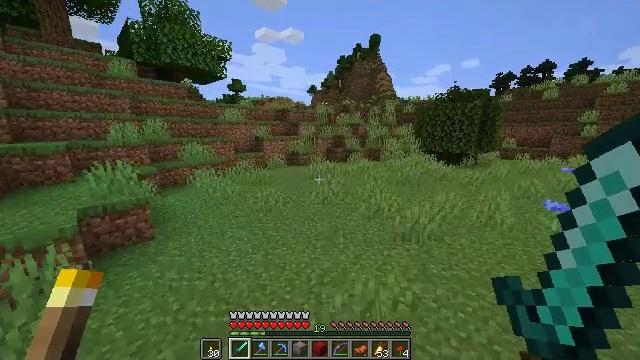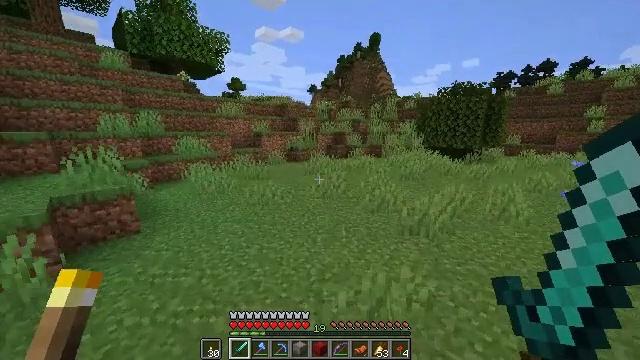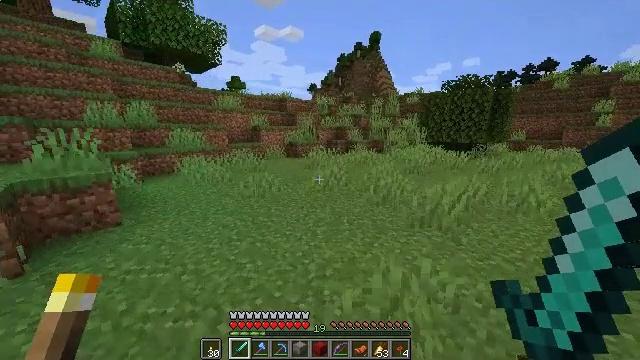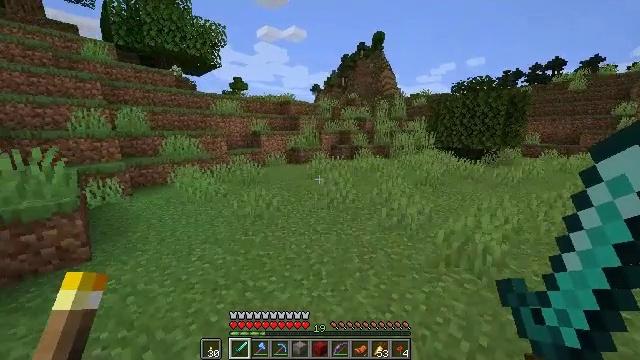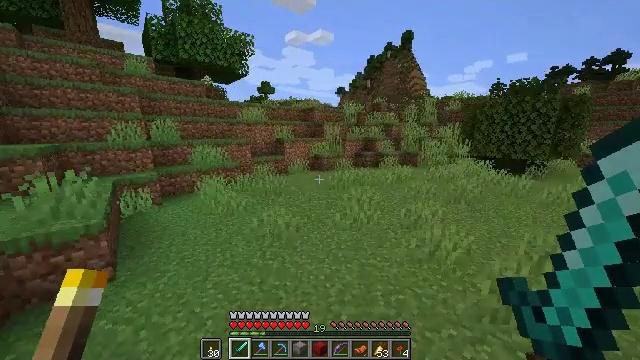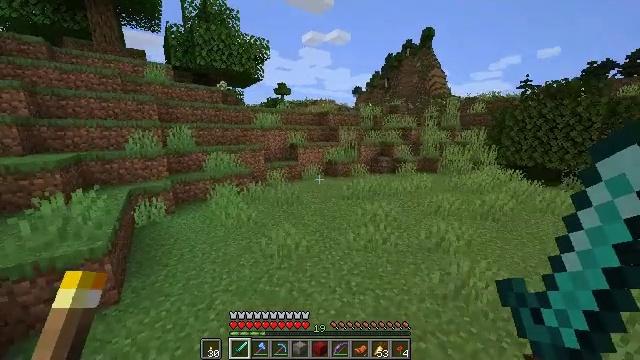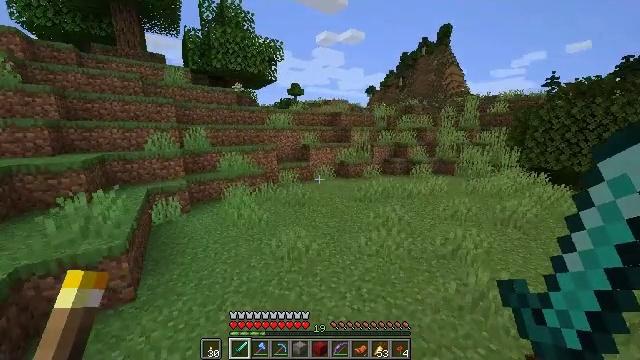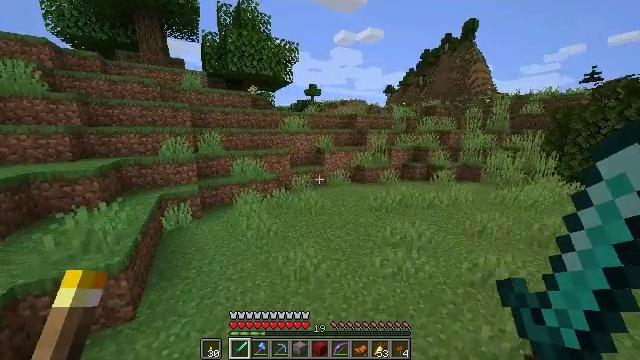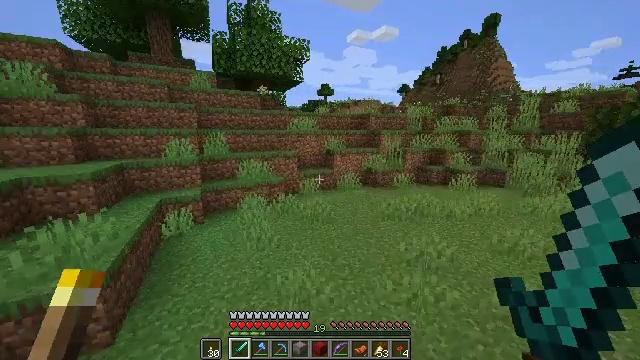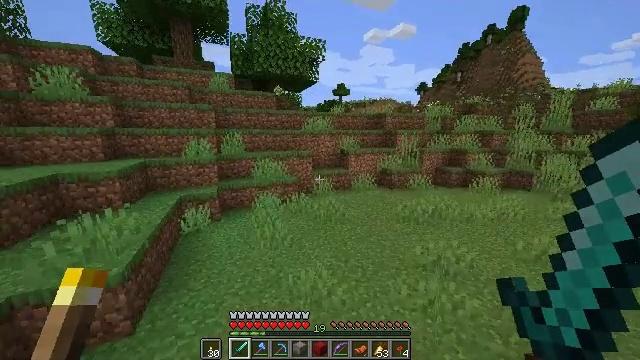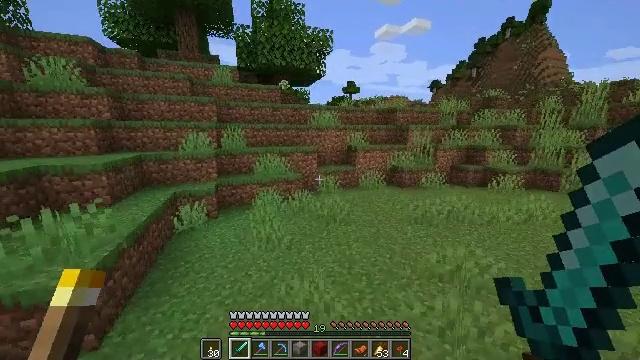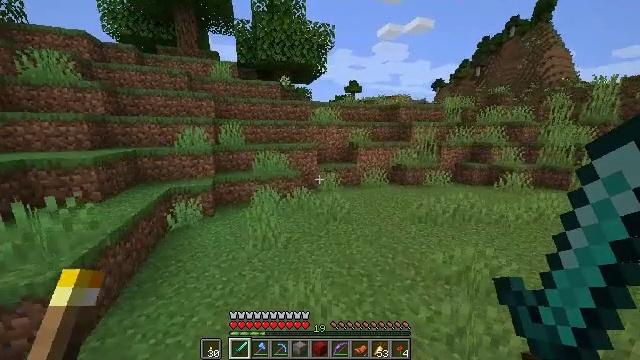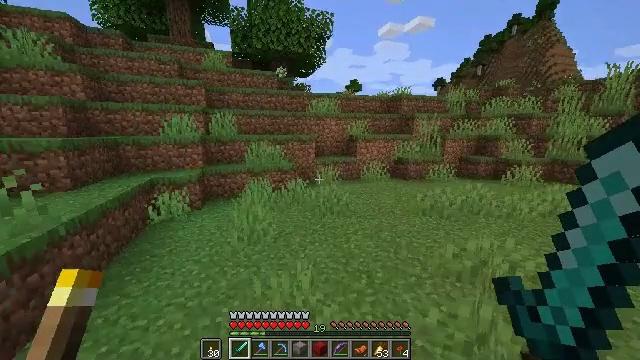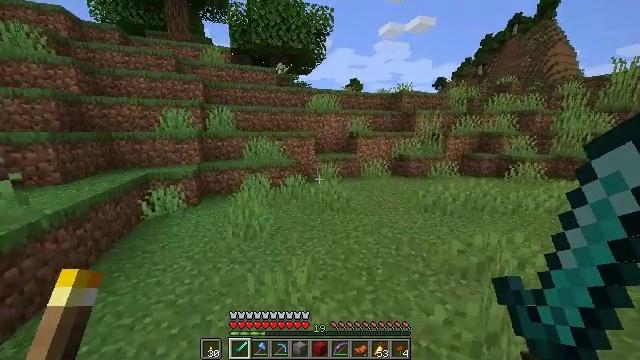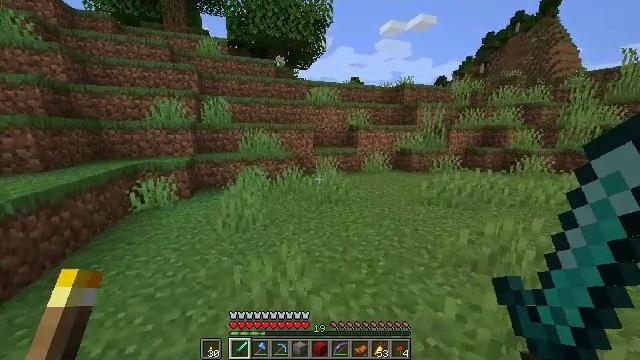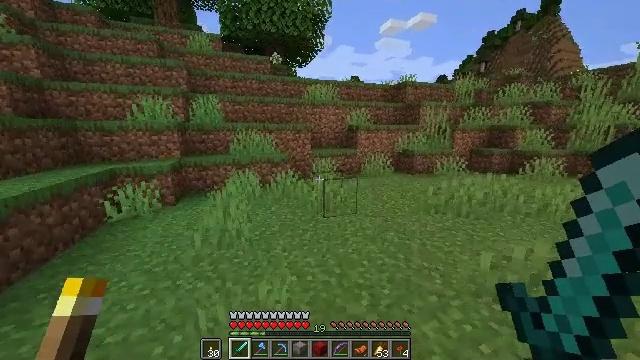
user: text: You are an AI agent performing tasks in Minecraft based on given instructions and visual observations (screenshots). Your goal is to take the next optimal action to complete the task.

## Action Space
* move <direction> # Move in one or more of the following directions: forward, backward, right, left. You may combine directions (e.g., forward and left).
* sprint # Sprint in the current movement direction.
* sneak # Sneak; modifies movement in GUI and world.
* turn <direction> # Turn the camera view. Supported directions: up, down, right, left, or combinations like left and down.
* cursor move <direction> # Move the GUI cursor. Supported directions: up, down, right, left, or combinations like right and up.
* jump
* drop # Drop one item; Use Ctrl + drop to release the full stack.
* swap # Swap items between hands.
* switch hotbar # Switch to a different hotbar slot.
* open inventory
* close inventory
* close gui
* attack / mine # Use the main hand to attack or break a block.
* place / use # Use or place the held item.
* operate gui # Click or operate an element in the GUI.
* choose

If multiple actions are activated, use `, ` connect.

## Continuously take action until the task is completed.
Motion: motion action
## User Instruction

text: Gather oak leaves by attacking.
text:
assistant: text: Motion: move forward, sprint, jump
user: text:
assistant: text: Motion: move forward, sprint, jump
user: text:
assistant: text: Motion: move forward, sprint, jump
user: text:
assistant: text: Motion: move forward, sprint, turn left, jump
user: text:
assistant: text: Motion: move forward, sprint, turn left, jump
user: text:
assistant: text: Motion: move forward, sprint, turn left, jump
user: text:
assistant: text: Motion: move forward, sprint, turn left, jump
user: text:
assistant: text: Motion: move forward, sprint, turn left, jump
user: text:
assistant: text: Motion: move forward, sprint, turn left, jump
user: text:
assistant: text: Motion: move forward, sprint, turn left, jump
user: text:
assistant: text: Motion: move forward, sprint, jump
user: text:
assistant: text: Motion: move forward, sprint, jump
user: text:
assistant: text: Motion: move forward, sprint, jump
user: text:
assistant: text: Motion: move forward, sprint, jump
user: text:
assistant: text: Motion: move forward, sprint, jump
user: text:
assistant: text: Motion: move forward, sprint, jump
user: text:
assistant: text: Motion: move forward, sprint, jump
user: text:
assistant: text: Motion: move forward, sprint, jump
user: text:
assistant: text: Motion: move forward, sprint, jump
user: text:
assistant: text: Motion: move forward, sprint, jump
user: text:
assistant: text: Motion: move forward, sprint, jump
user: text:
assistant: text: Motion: move forward, sprint, jump
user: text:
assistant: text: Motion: move forward, sprint, jump
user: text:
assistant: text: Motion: move forward, sprint
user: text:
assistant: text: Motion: move forward, sprint
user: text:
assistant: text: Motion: move forward, sprint
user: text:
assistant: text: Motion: move forward, sprint
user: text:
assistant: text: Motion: move forward, sprint
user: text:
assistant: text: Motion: move forward, sprint
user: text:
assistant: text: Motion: move forward, sprint